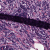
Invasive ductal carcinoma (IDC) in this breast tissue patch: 1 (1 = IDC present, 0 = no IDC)